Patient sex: M
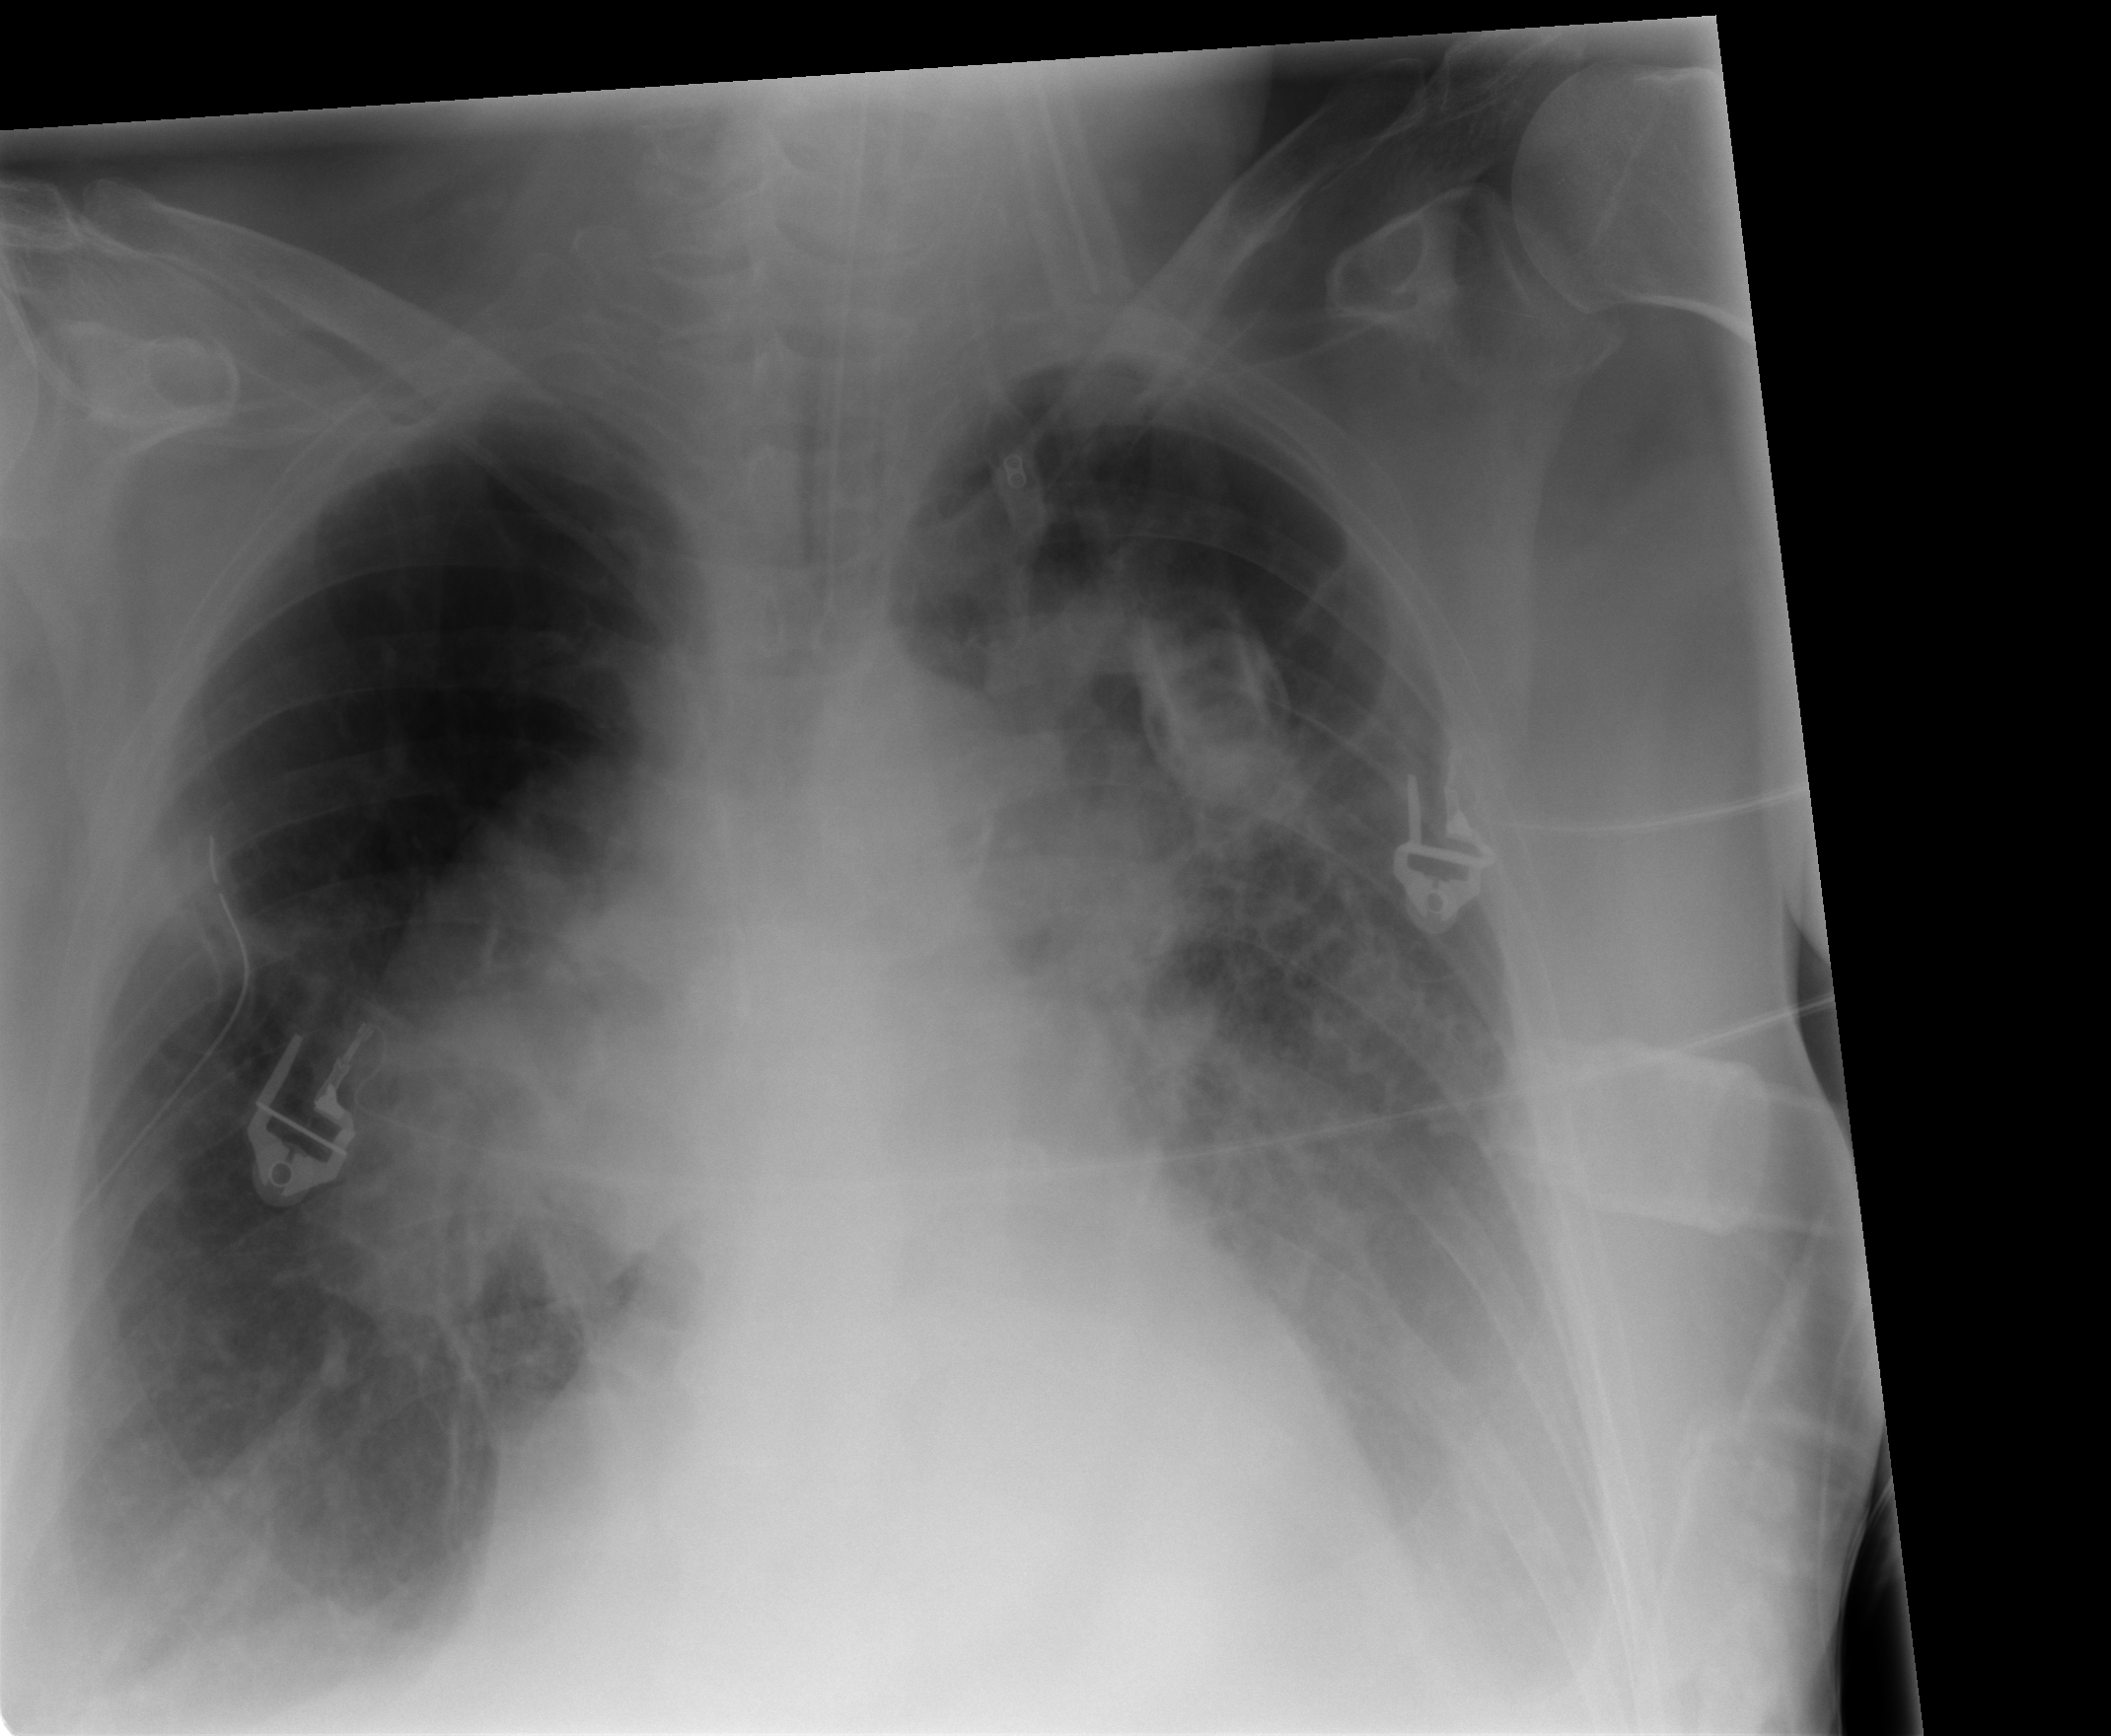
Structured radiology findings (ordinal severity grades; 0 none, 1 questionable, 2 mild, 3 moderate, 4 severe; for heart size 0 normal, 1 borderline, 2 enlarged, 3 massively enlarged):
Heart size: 0
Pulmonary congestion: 2
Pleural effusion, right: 2
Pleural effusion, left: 2
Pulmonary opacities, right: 2
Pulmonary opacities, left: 2
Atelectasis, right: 2
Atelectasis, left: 2